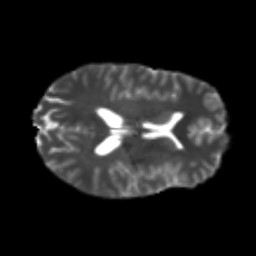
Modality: T2w
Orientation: axial
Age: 25
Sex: male
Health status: healthy
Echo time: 0.074 s